Question: Count the number of objects in the diagram.
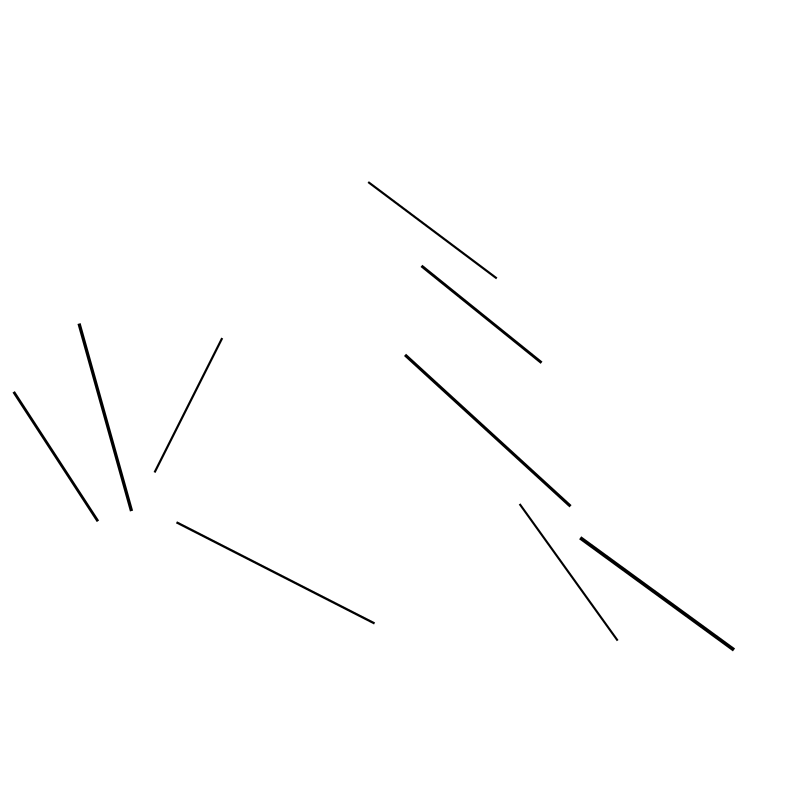
Answer: 9